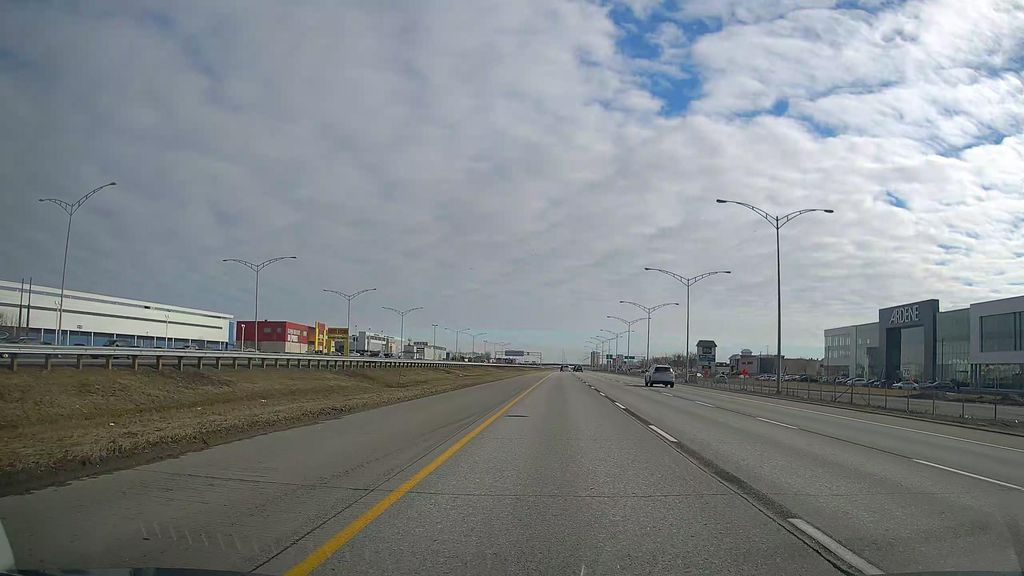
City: montreal